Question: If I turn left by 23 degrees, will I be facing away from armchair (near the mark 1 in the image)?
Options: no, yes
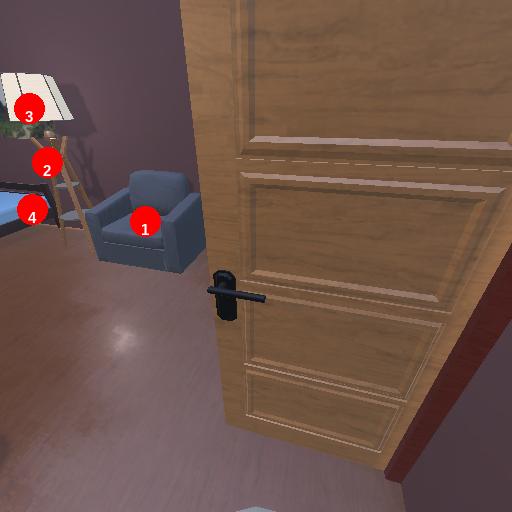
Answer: no